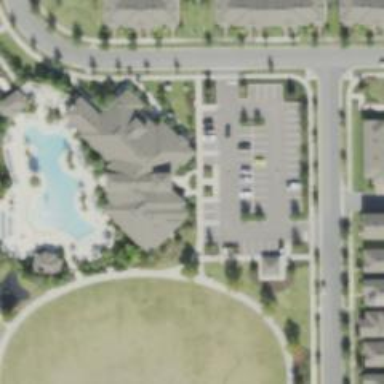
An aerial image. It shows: Footway leading to community center which serves as club house.